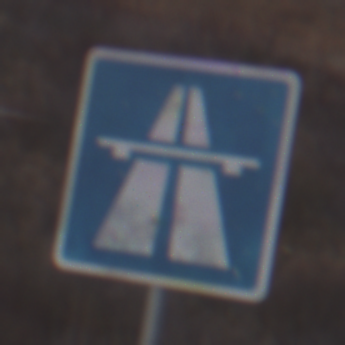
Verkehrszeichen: Autobahn
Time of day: SunriseSunset
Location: Outdoor (Suburban)
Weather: PartlyCloudy
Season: NotSpecified
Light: Natural